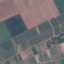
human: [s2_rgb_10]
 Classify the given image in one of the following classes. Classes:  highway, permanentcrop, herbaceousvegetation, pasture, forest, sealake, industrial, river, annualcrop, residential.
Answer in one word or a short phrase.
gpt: PermanentCrop